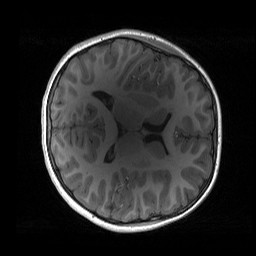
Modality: T1w
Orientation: axial
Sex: female
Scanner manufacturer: siemens
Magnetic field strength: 3 T
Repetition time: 1.9 s
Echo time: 0.00243 s